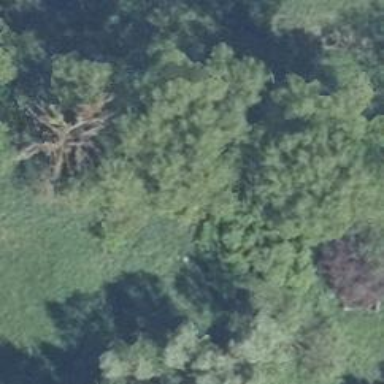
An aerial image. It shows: Broadleaved tree with lush foliage.